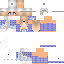
A female human skin with pale skin, wearing blonde helmet dressed in a blue tshirt and red pants, featuring a closed mouth.